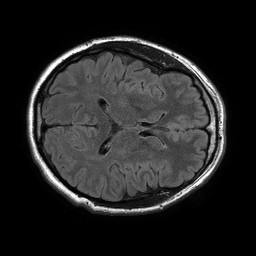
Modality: FLAIR
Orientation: axial
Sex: male
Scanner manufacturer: philips
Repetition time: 11 s
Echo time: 0.125 s